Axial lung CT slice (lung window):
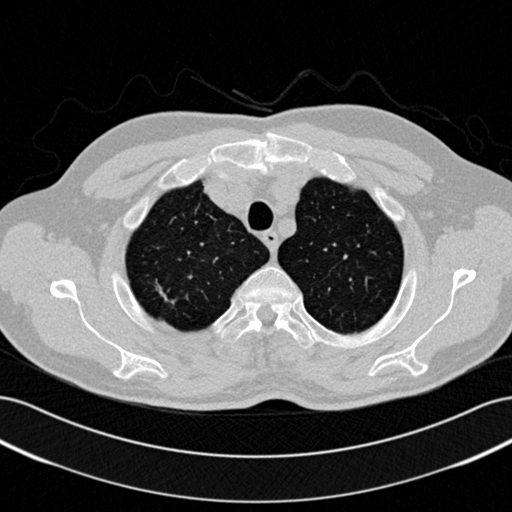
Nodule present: yes
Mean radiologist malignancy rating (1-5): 2.5